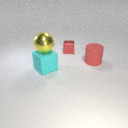
small red metal cube behind large cyan rubber cube